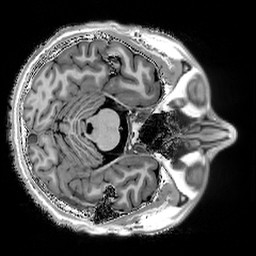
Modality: T1w
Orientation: axial
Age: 45
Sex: male
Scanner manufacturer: siemens
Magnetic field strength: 3 T
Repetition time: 5 s
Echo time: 0.00298 s